Interaction volume radius: 5 \u00c5
Interaction volume height: 15 \u00c5
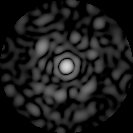
Disorder parameter: 0.7699